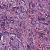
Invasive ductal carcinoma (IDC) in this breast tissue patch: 1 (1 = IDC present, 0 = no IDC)